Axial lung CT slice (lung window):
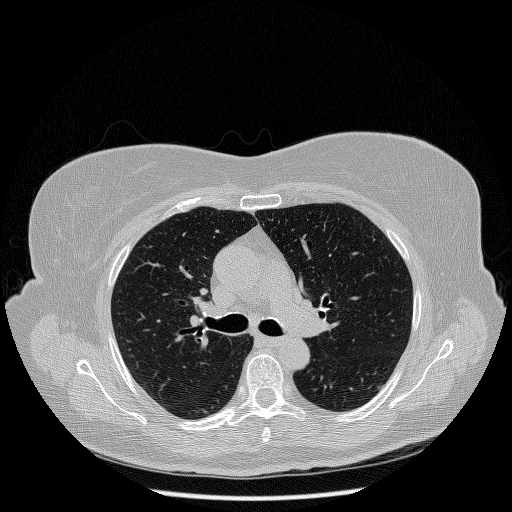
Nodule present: no